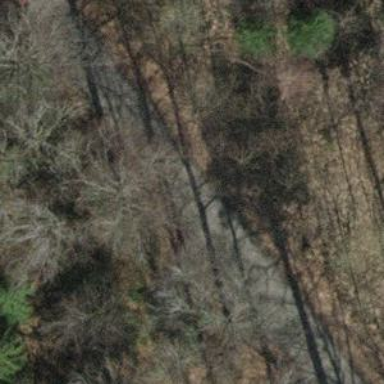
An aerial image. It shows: Unclassified asphalt road used for forestry vehicles.